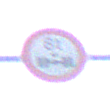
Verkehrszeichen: TatsaechlicheAchslast
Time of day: SunriseSunset
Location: Outdoor (Urban)
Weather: PartlyCloudy
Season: NotSpecified
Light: Natural